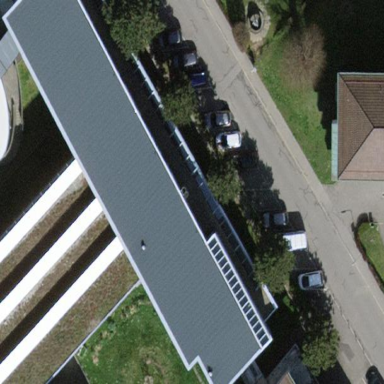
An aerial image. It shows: School building.